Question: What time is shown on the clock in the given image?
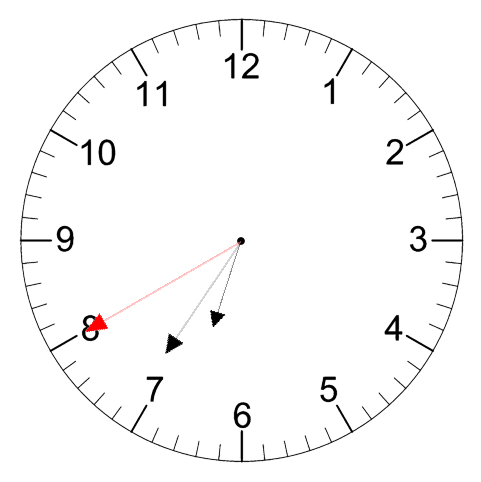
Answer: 06:35:40